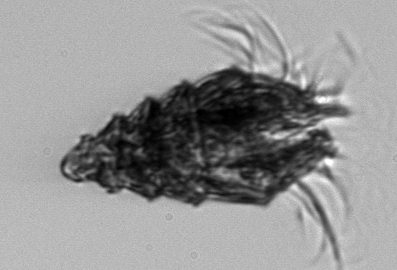
Label: Laboea_strobila